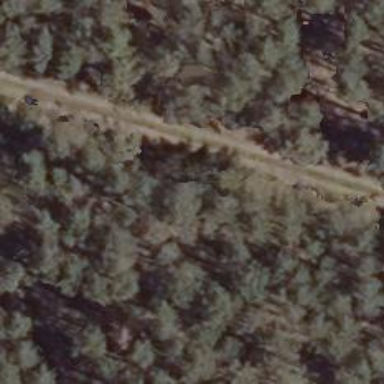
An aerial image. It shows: Track road with grade4 tracktype.